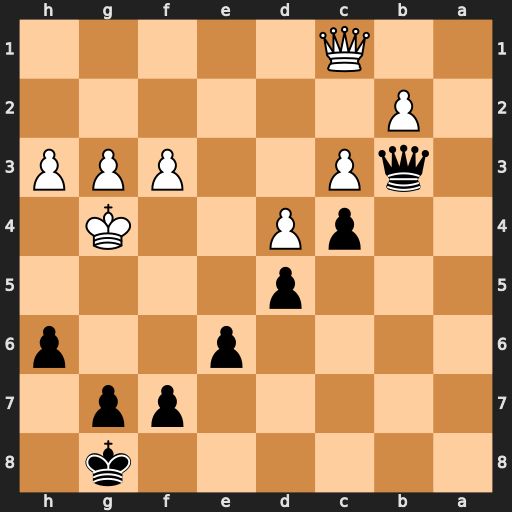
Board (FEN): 6k1/5pp1/4p2p/3p4/2pP2K1/1qP2PPP/1P6/2Q5
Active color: b
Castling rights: -
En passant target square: -
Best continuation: f5+ Kf4 Qb8+ Ke3 Qxg3